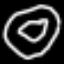
Label: donut